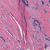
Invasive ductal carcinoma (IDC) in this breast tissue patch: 1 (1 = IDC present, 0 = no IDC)